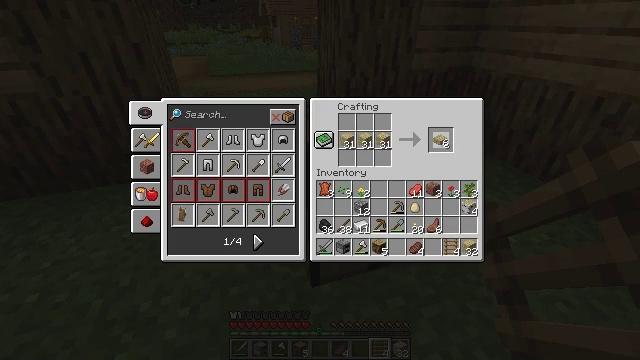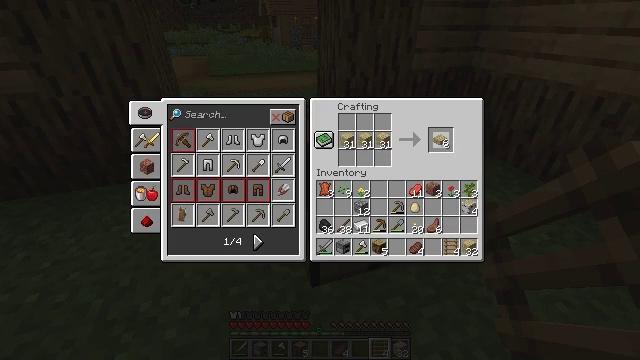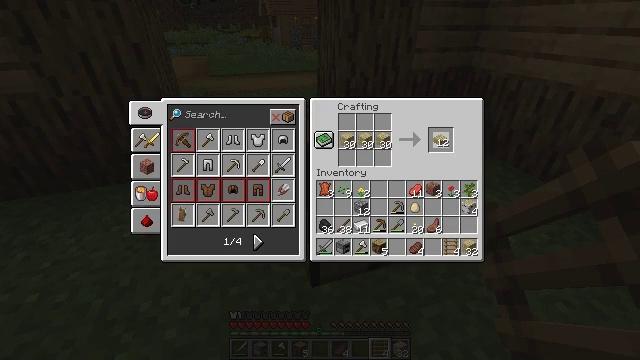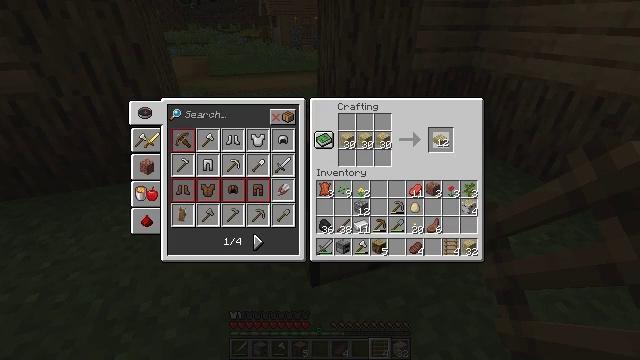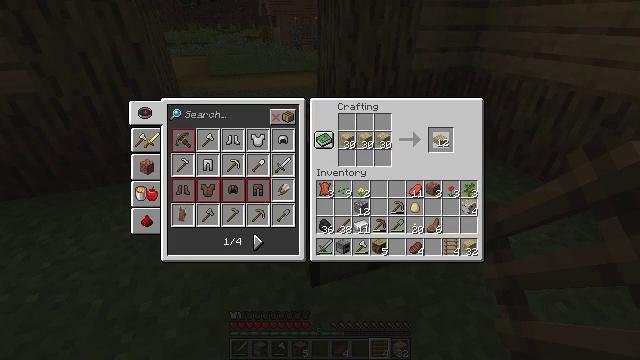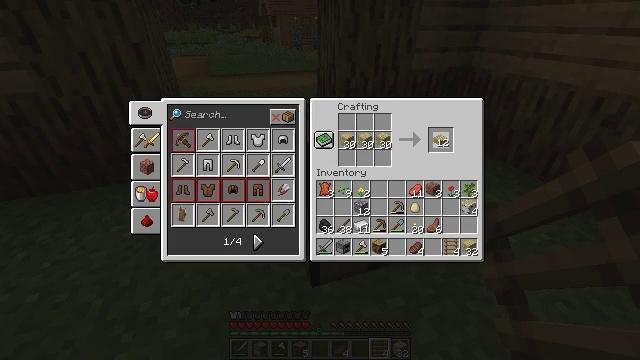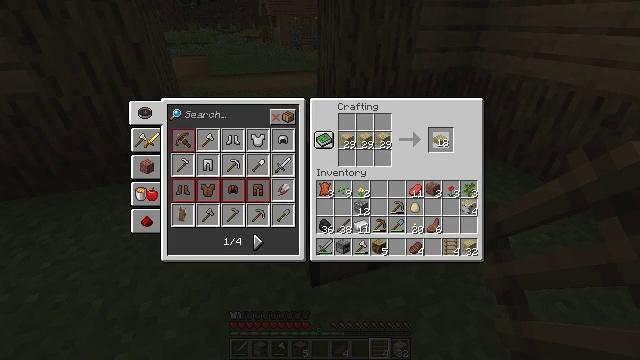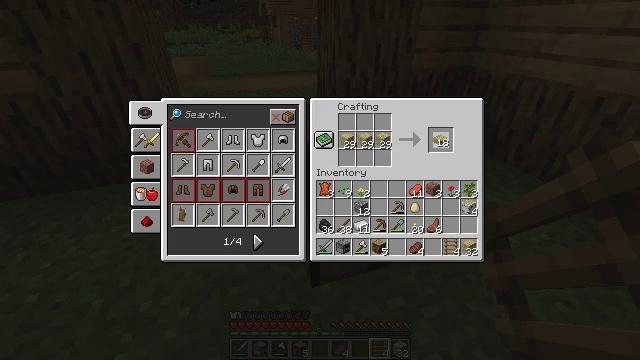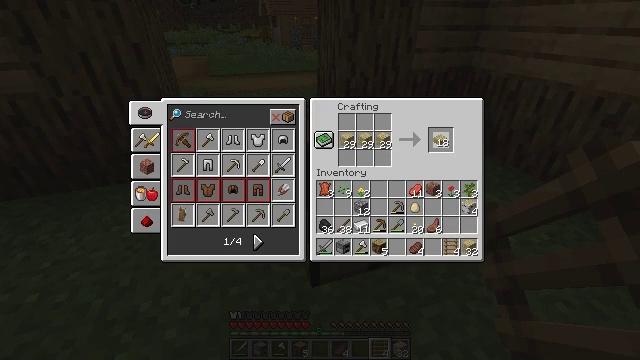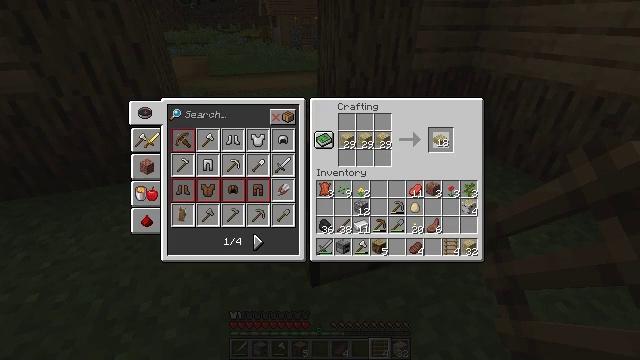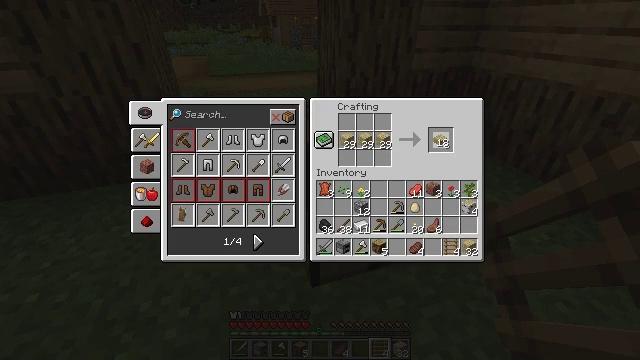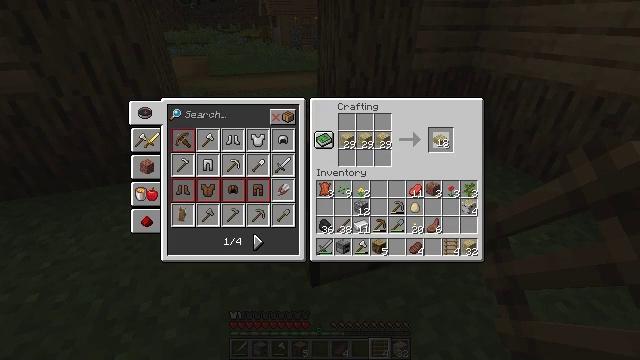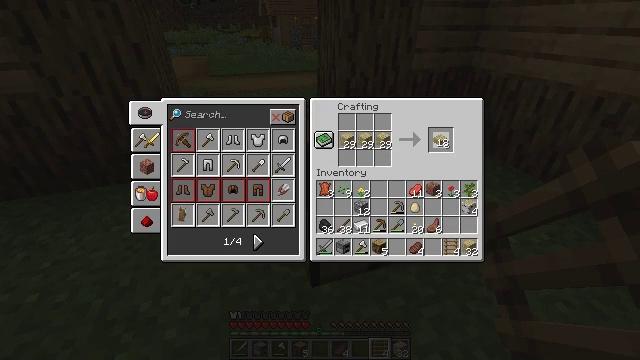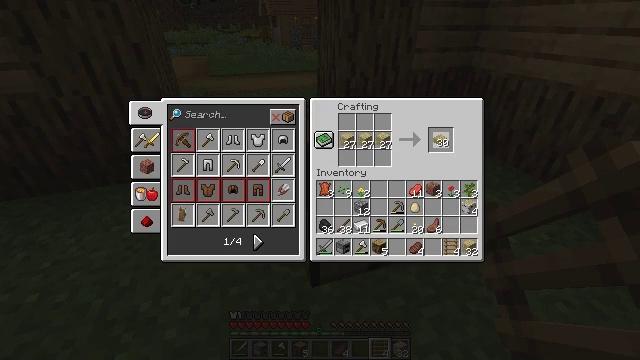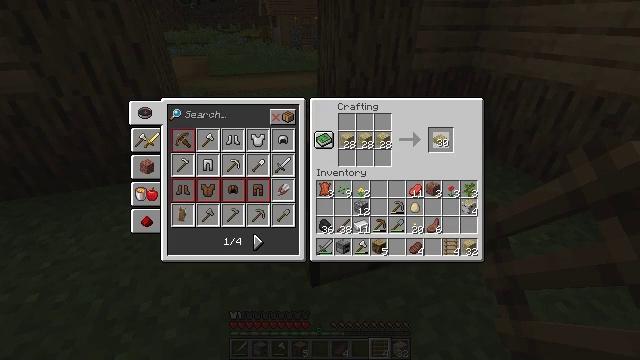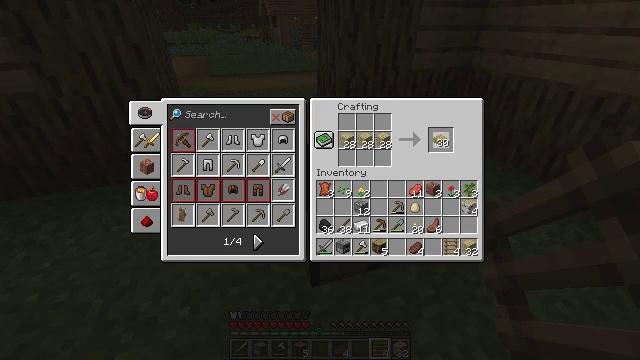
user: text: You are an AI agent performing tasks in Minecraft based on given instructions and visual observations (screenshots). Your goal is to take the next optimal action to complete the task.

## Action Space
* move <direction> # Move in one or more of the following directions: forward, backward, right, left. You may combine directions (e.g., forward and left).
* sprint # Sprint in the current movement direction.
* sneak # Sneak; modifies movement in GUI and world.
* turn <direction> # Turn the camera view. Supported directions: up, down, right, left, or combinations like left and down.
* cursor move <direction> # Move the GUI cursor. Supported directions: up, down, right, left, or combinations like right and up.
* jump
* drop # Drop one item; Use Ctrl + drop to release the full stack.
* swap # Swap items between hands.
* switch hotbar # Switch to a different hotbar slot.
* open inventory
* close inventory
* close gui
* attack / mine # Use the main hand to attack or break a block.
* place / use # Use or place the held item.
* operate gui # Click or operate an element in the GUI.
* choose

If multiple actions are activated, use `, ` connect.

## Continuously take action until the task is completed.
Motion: motion action
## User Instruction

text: Craft some birch slabs on a crafting table.
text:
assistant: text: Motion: operate gui
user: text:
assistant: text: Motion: no_op
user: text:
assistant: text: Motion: operate gui
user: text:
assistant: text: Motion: operate gui
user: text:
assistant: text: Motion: operate gui
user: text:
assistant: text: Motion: no_op
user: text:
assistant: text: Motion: operate gui
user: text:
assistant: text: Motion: operate gui
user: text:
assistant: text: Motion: no_op
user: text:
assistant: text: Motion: operate gui
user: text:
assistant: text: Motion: operate gui
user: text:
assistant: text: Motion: operate gui
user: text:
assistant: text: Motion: no_op
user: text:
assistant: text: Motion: operate gui
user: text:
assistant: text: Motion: operate gui
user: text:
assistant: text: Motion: no_op
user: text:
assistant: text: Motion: no_op
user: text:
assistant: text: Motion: operate gui
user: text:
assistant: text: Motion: operate gui
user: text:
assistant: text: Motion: no_op
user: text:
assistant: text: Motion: operate gui
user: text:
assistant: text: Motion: operate gui
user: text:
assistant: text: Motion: no_op
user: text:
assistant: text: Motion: no_op
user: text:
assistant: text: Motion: operate gui
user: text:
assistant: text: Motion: operate gui
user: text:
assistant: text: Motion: no_op
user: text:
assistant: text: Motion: no_op
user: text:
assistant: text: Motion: operate gui
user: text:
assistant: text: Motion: operate gui